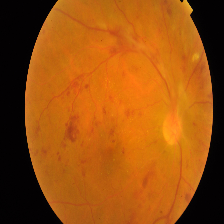
Diabetic retinopathy grade: Proliferative DR